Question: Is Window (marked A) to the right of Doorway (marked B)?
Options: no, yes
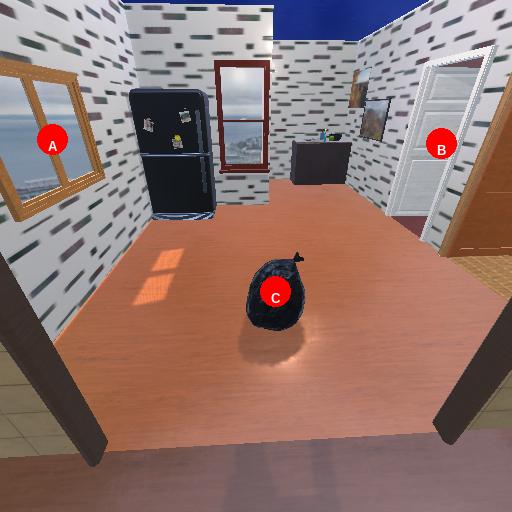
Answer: no